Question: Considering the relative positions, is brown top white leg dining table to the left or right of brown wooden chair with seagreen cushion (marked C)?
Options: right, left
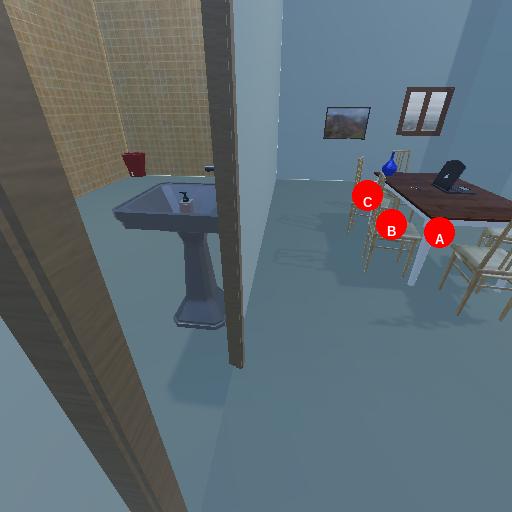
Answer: right